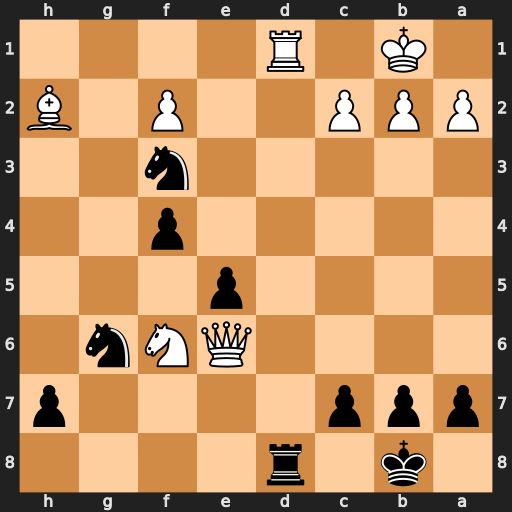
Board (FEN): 1k1r4/ppp4p/4QNn1/4p3/5p2/5n2/PPP2P1B/1K1R4
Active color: b
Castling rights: -
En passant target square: -
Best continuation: Rxd1#